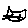
Label: cat